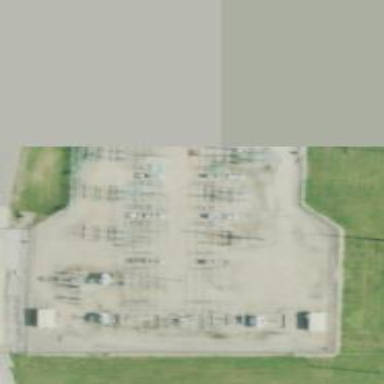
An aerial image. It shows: Switch used for power control.